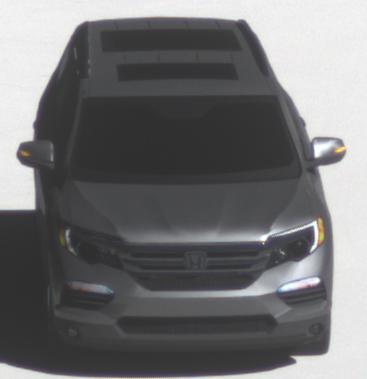
Make: Honda
Model: Pilot
Detailed model: 3
Model produced from: 2015
Model produced until: 2022
Doors: 5
Color: gray
Road condition: dry road
Daytime: morning or afternoon
Contrast: high contrast